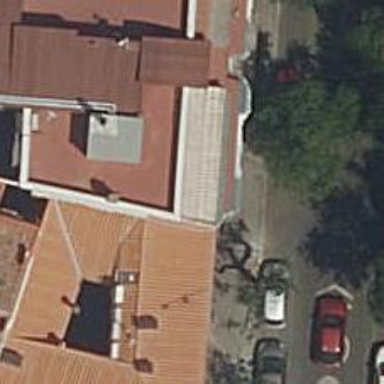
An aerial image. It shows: Veterinary facility.